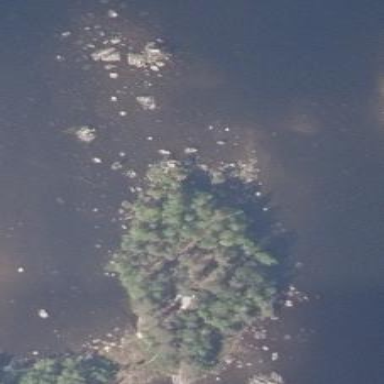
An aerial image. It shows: Islet.